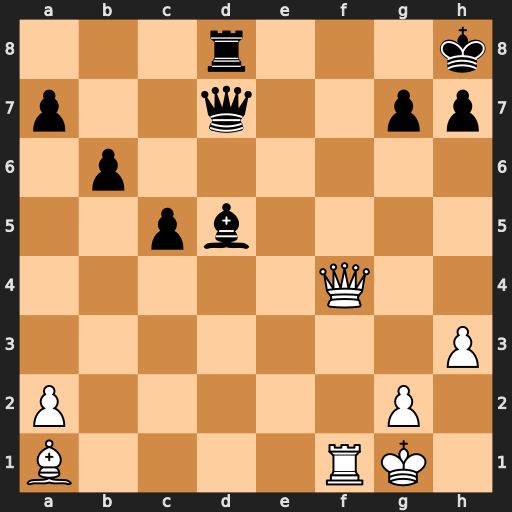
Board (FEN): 3r3k/p2q2pp/1p6/2pb4/5Q2/7P/P5P1/B4RK1
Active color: w
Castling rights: -
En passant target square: -
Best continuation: Qg5 Re8 Rd1